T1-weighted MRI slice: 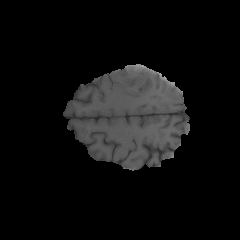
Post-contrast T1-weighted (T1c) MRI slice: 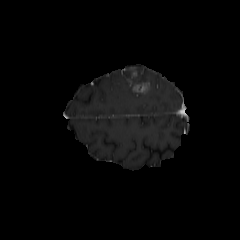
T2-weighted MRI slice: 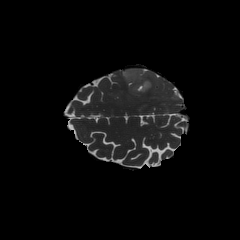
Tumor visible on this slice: yes